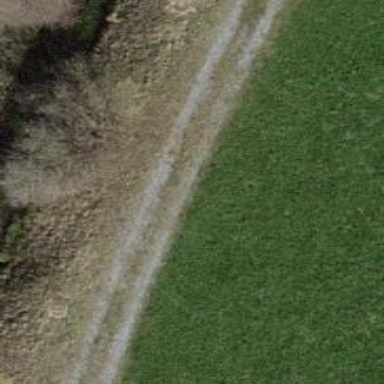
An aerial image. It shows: Grass track with grade3 track type.